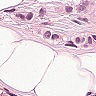
Metastatic tissue present: yes